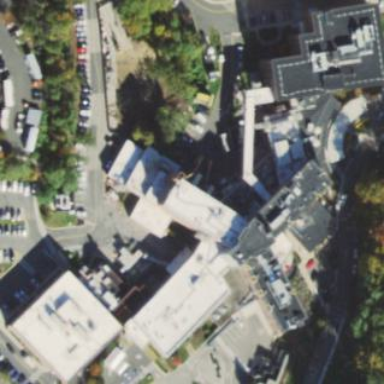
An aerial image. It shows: Hospital building.